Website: home-depot
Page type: delivery-shipping
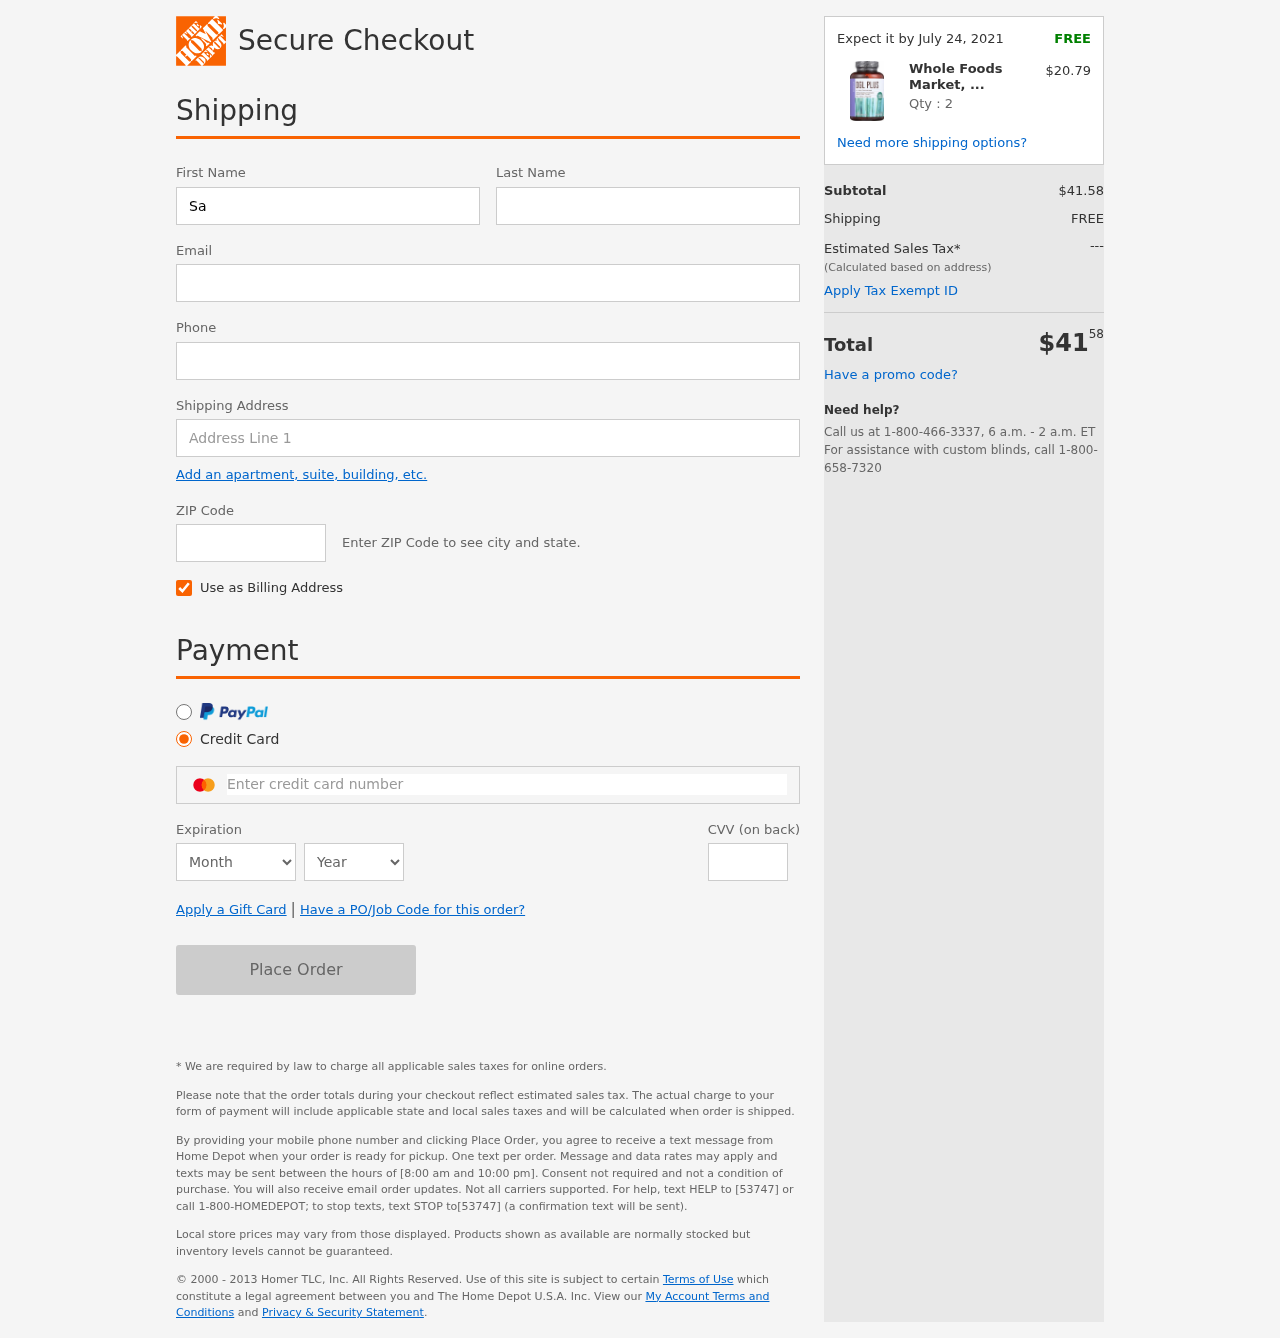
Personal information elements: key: PII_CARD_CVV
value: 204
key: PII_CARD_EXPIRY_MONTH
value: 06
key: PII_CARD_EXPIRY_YEAR
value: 27
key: PII_CARD_NUMBER
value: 2292 0619 5717 9224
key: PII_EMAIL
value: samuel_burton@gmail.com
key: PII_FIRSTNAME
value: Samuel
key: PII_LASTNAME
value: Burton
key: PII_PHONE
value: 3183049652
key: PII_POSTCODE
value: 65906
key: PII_STREET
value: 01673 Bradley Glens
Product elements: key: PRODUCT1_NAME
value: Whole Foods Market, DGL Plus, 100 ct
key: PRODUCT1_PRICE
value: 20.79
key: PRODUCT1_QUANTITY
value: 2
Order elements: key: ORDER_DELIVERY_DATE
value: Expect it by July 24, 2021
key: ORDER_SUBTOTAL
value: $41.58
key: ORDER_SHIPPING_COST
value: FREE
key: ORDER_TOTAL
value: $4158